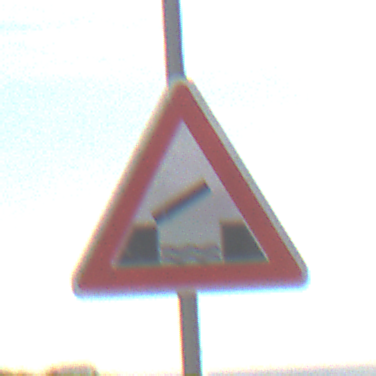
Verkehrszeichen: BeweglicheBruecke
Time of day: MorningAfternoon
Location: Outdoor (Suburban)
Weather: PartlyCloudy
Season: NotSpecified
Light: Natural